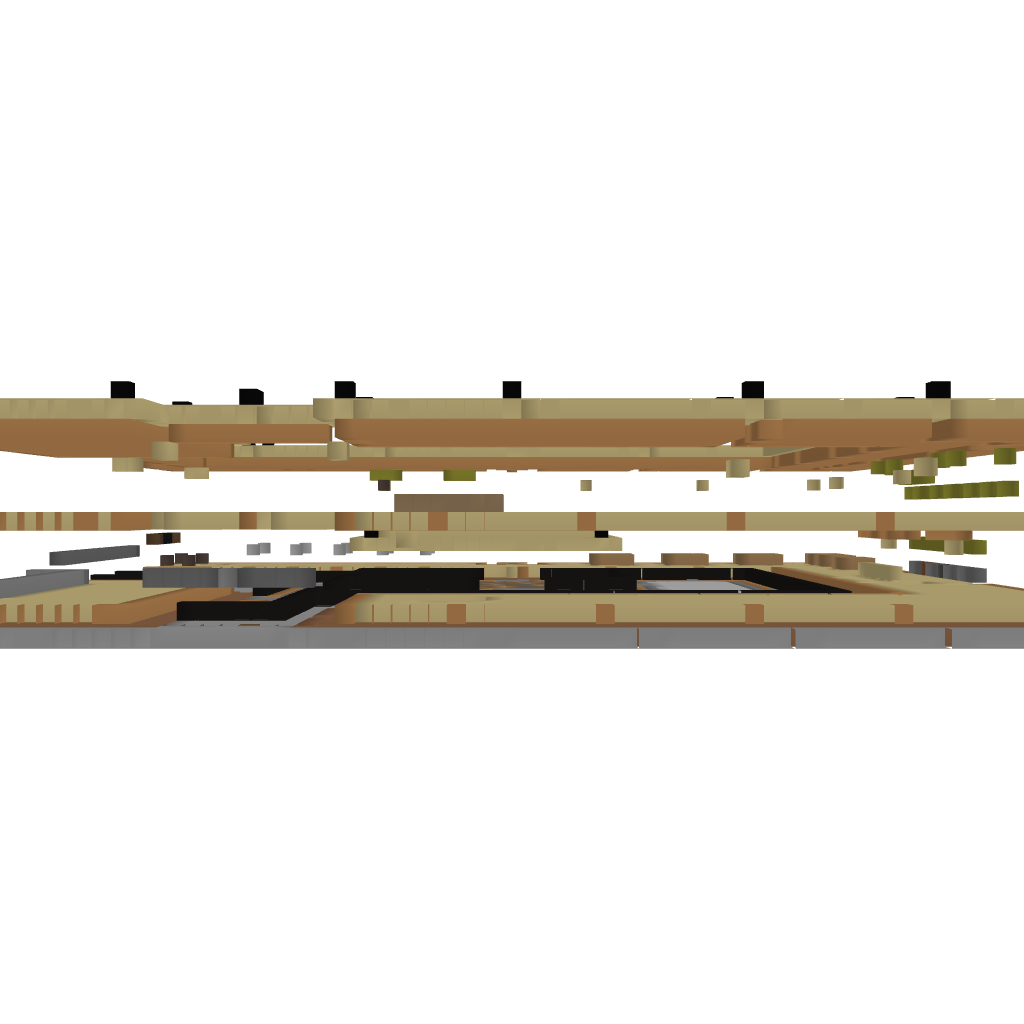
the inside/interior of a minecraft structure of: Modern Mansion